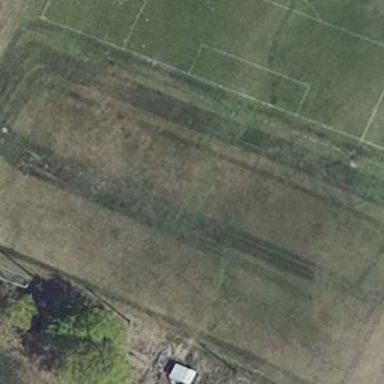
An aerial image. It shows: Soccer pitch with grass surface for leisure land.